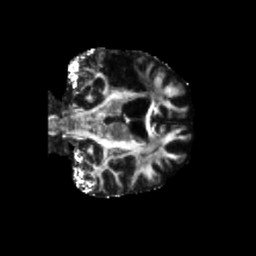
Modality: FA
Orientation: coronal
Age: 54
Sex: male
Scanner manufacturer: siemens
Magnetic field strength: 3 T
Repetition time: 5.25 s
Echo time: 0.08 s